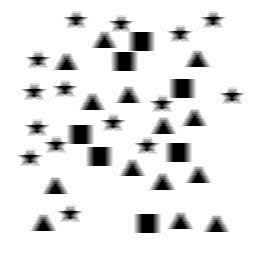
Squares: 7
Triangles: 14
Stars: 15
Total shapes: 36